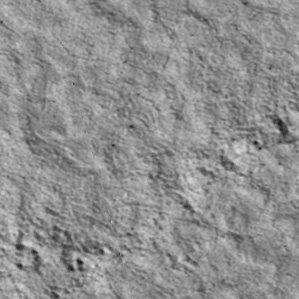
Label: non_frost